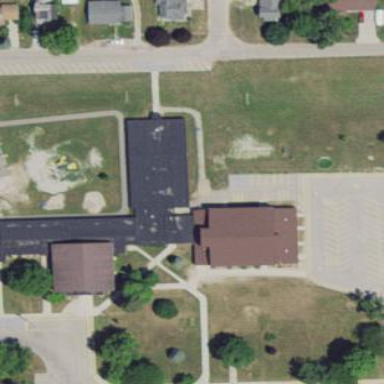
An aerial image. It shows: School.